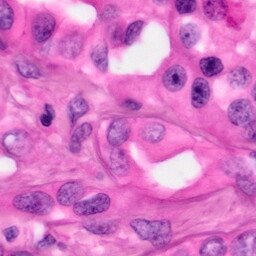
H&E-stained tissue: Pancreatic